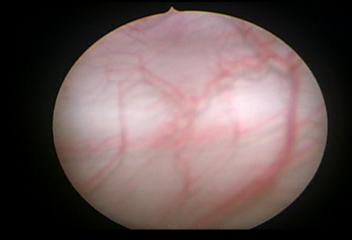
Modality: WLC
Class: Normal mucosa
Bladder cancer association: No